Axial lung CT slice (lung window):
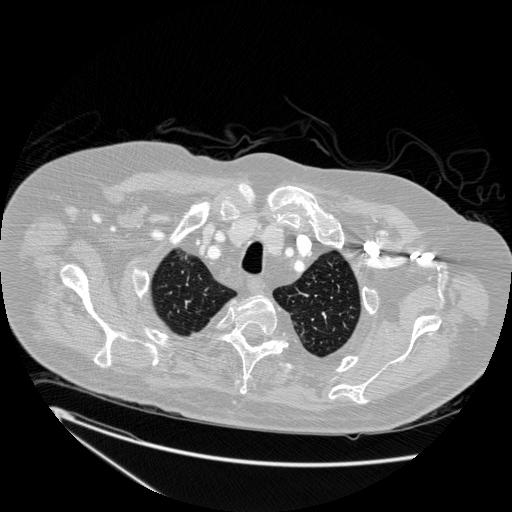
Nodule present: no